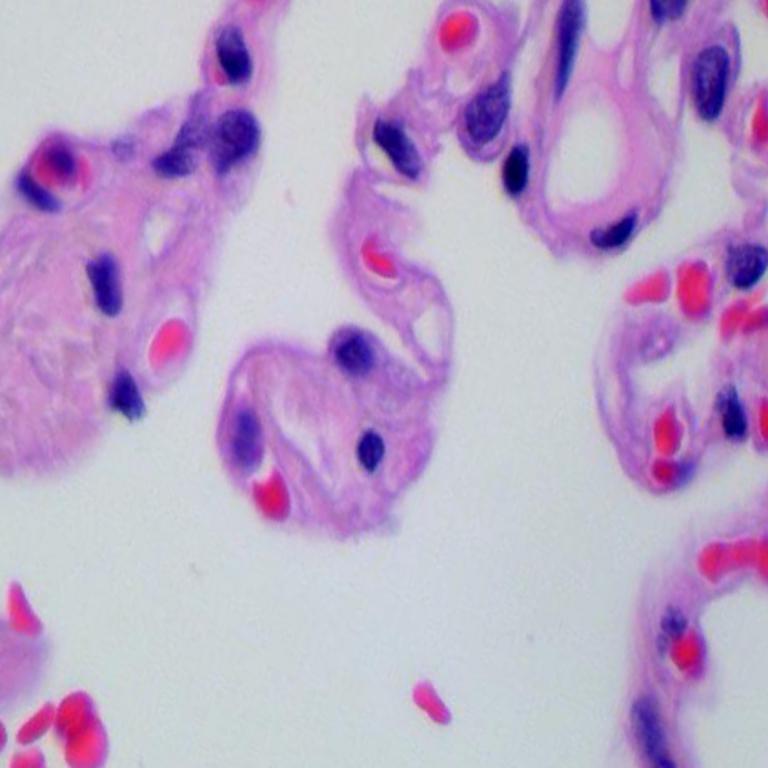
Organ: lung
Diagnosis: benign